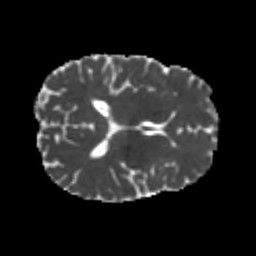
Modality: MD
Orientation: axial
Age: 23
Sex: male
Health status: healthy
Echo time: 0.074 s